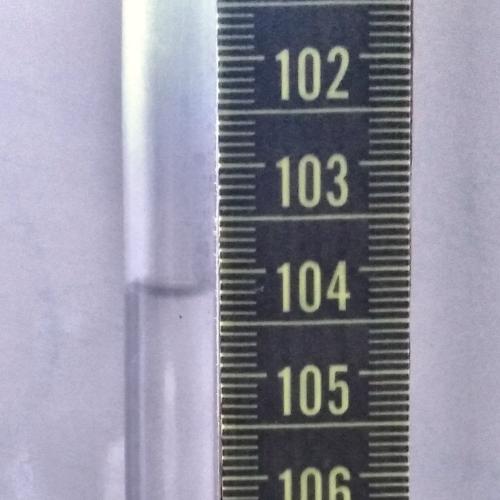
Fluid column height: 104.2 cm